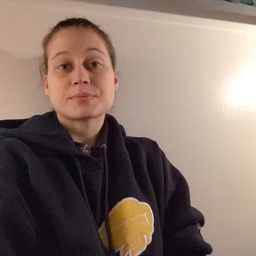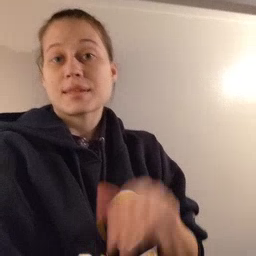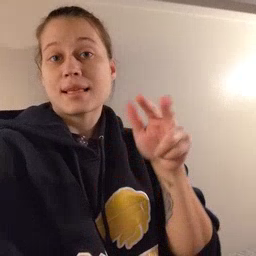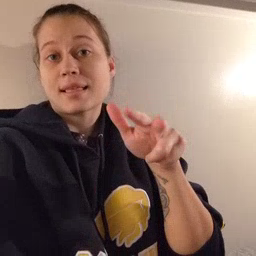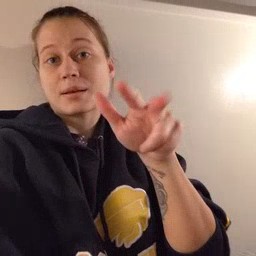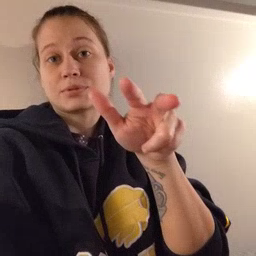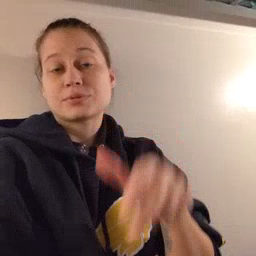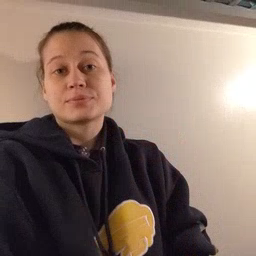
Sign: helicopter